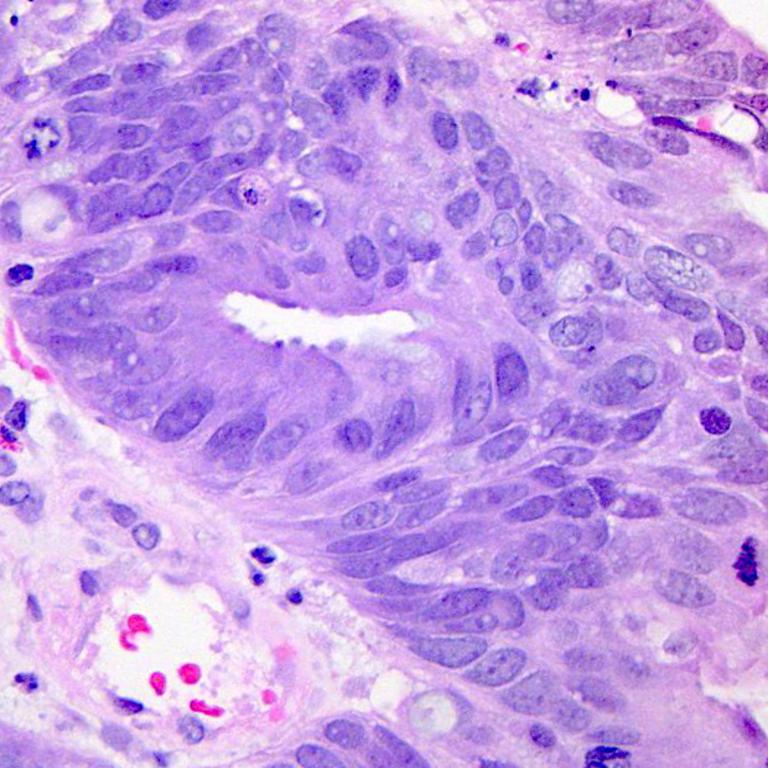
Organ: colon
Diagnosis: adenocarcinomas